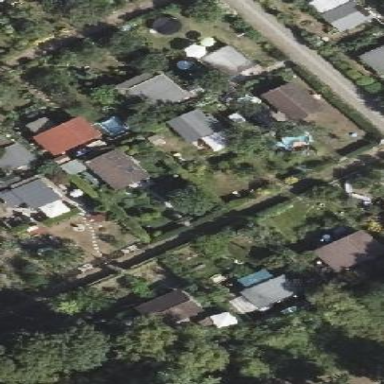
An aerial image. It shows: Plot within allotments.